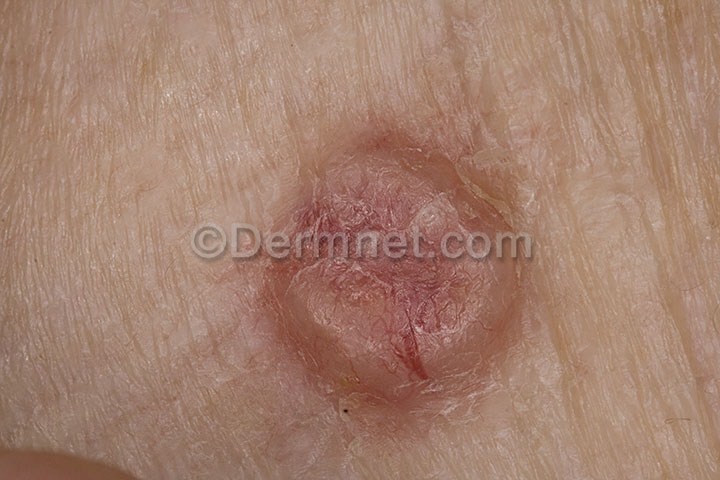
Disease: Actinic Keratosis Basal Cell Carcinoma and other Malignant Lesions